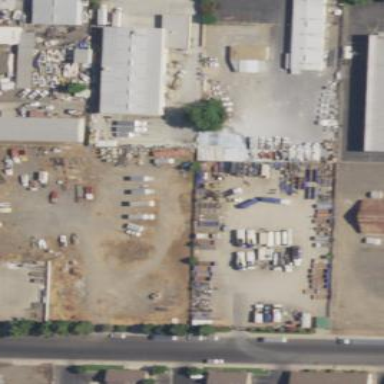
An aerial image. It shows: Commercial area.